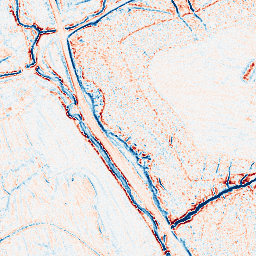
Category: edge_preserving
Decomposition family: anisotropic_diffusion
Decomposition parameters: iterations: 10
kappa: 10
gamma: 0.1
Upsampling method: bspline
Upsampling parameters: scale: 2
Upsampling scale: 2